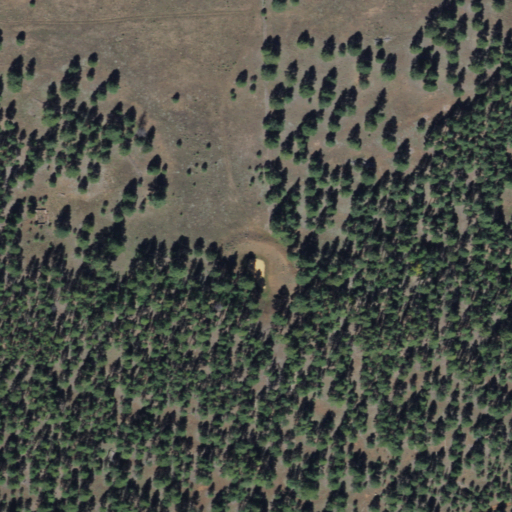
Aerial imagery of mountains in Arizona named Boynton Tank containing evergreen forest and shrub